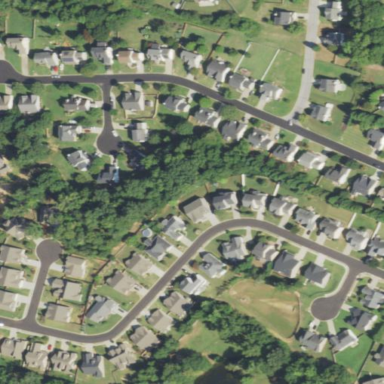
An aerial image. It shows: Residential area within neighborhood.